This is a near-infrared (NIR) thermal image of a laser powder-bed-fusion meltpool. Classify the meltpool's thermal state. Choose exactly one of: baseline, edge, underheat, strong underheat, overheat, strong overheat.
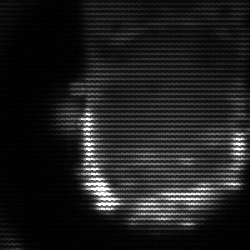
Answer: baseline